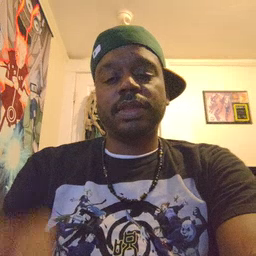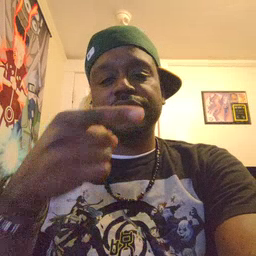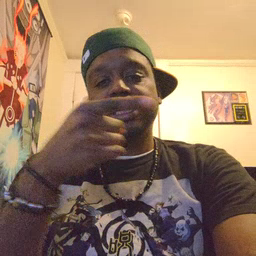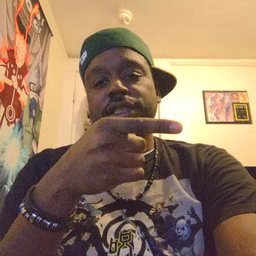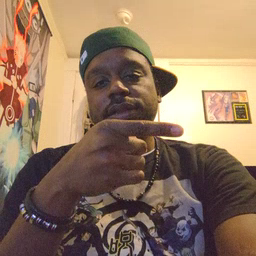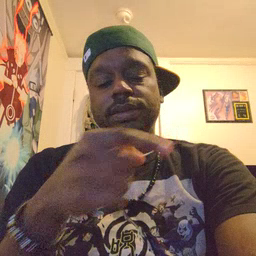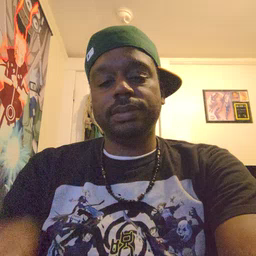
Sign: hesheit